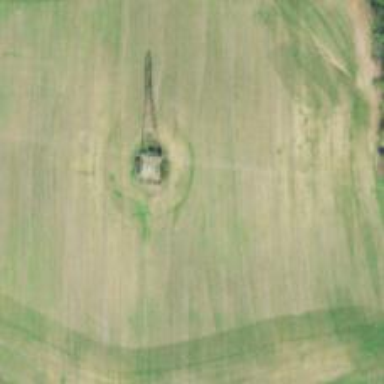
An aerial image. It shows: Lattice structure tower.